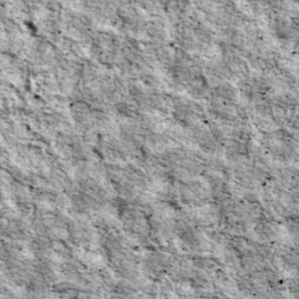
Label: non_frost